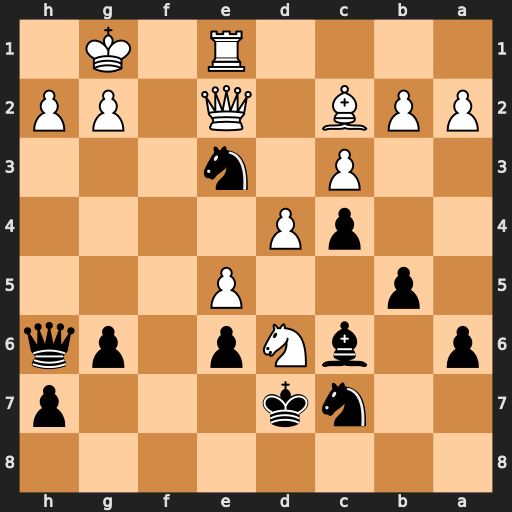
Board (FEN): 8/2nk3p/p1bNp1pq/1p2P3/2pP4/2P1n3/PPB1Q1PP/4R1K1
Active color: b
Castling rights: -
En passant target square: -
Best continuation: Nxg2